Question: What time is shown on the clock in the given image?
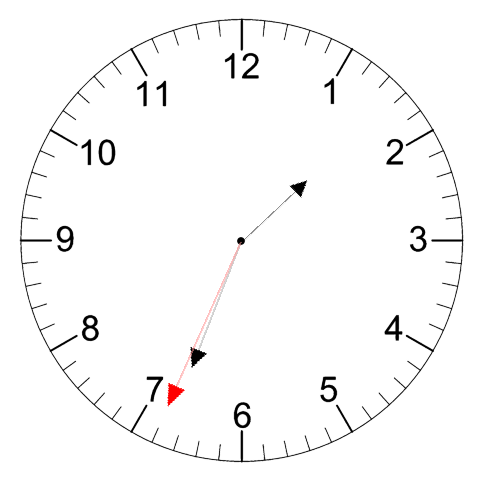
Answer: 01:33:34